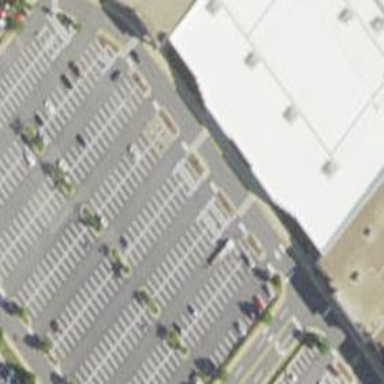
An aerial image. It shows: Parking space is available.